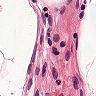
Metastatic tissue present: no